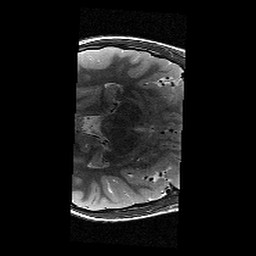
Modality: T2w
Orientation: axial
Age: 9
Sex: male
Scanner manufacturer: siemens
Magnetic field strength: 3 T
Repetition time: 9.23 s
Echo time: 0.067 s